Question: I have a checkBox and set gravity center but the box doesn't come center
this is my XML file
'''
<CheckBox
android:id="@+id/checkBox"
android:layout_width="wrap_content"
android:layout_height="wrap_content"
android:layout_marginStart="32dp"
android:layout_marginTop="8dp"
android:gravity="center"
android:checked="false"
android:clickable="false"
app:buttonTint="@color/colorPrimary"
android:scaleX="1.4"
android:scaleY="1.4"
app:layout_constraintStart_toStartOf="parent"
app:layout_constraintTop_toTopOf="parent" />
'''
CheckBox image:

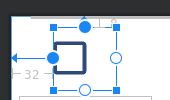
Answer: I myself solved this problem with style
first set the style attribute
'''
android:theme="@style/checkBoxStyle"
'''
Create a style
'''
<style name="checkBoxStyle" parent="Base.Theme.AppCompat">
<item name="colorAccent">@color/colorPrimary</item>
<item name="android:textColorSecondary">@color/colorPrimary</item>
</style>
'''